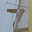
Label: 7